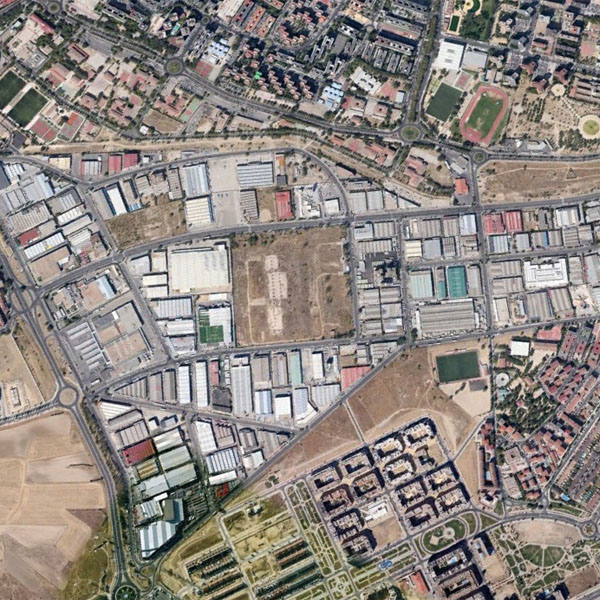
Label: Industrial